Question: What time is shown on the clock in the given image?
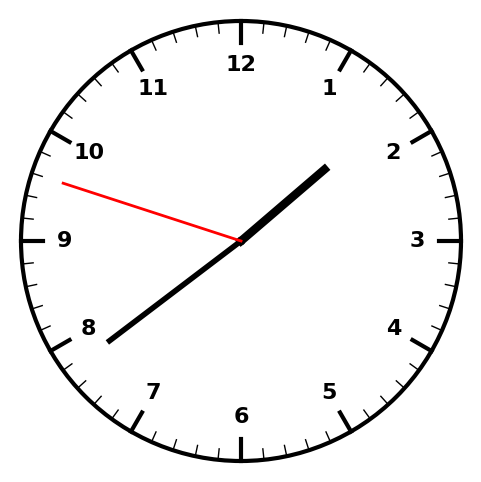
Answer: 01:38:48